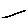
Label: line